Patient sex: M
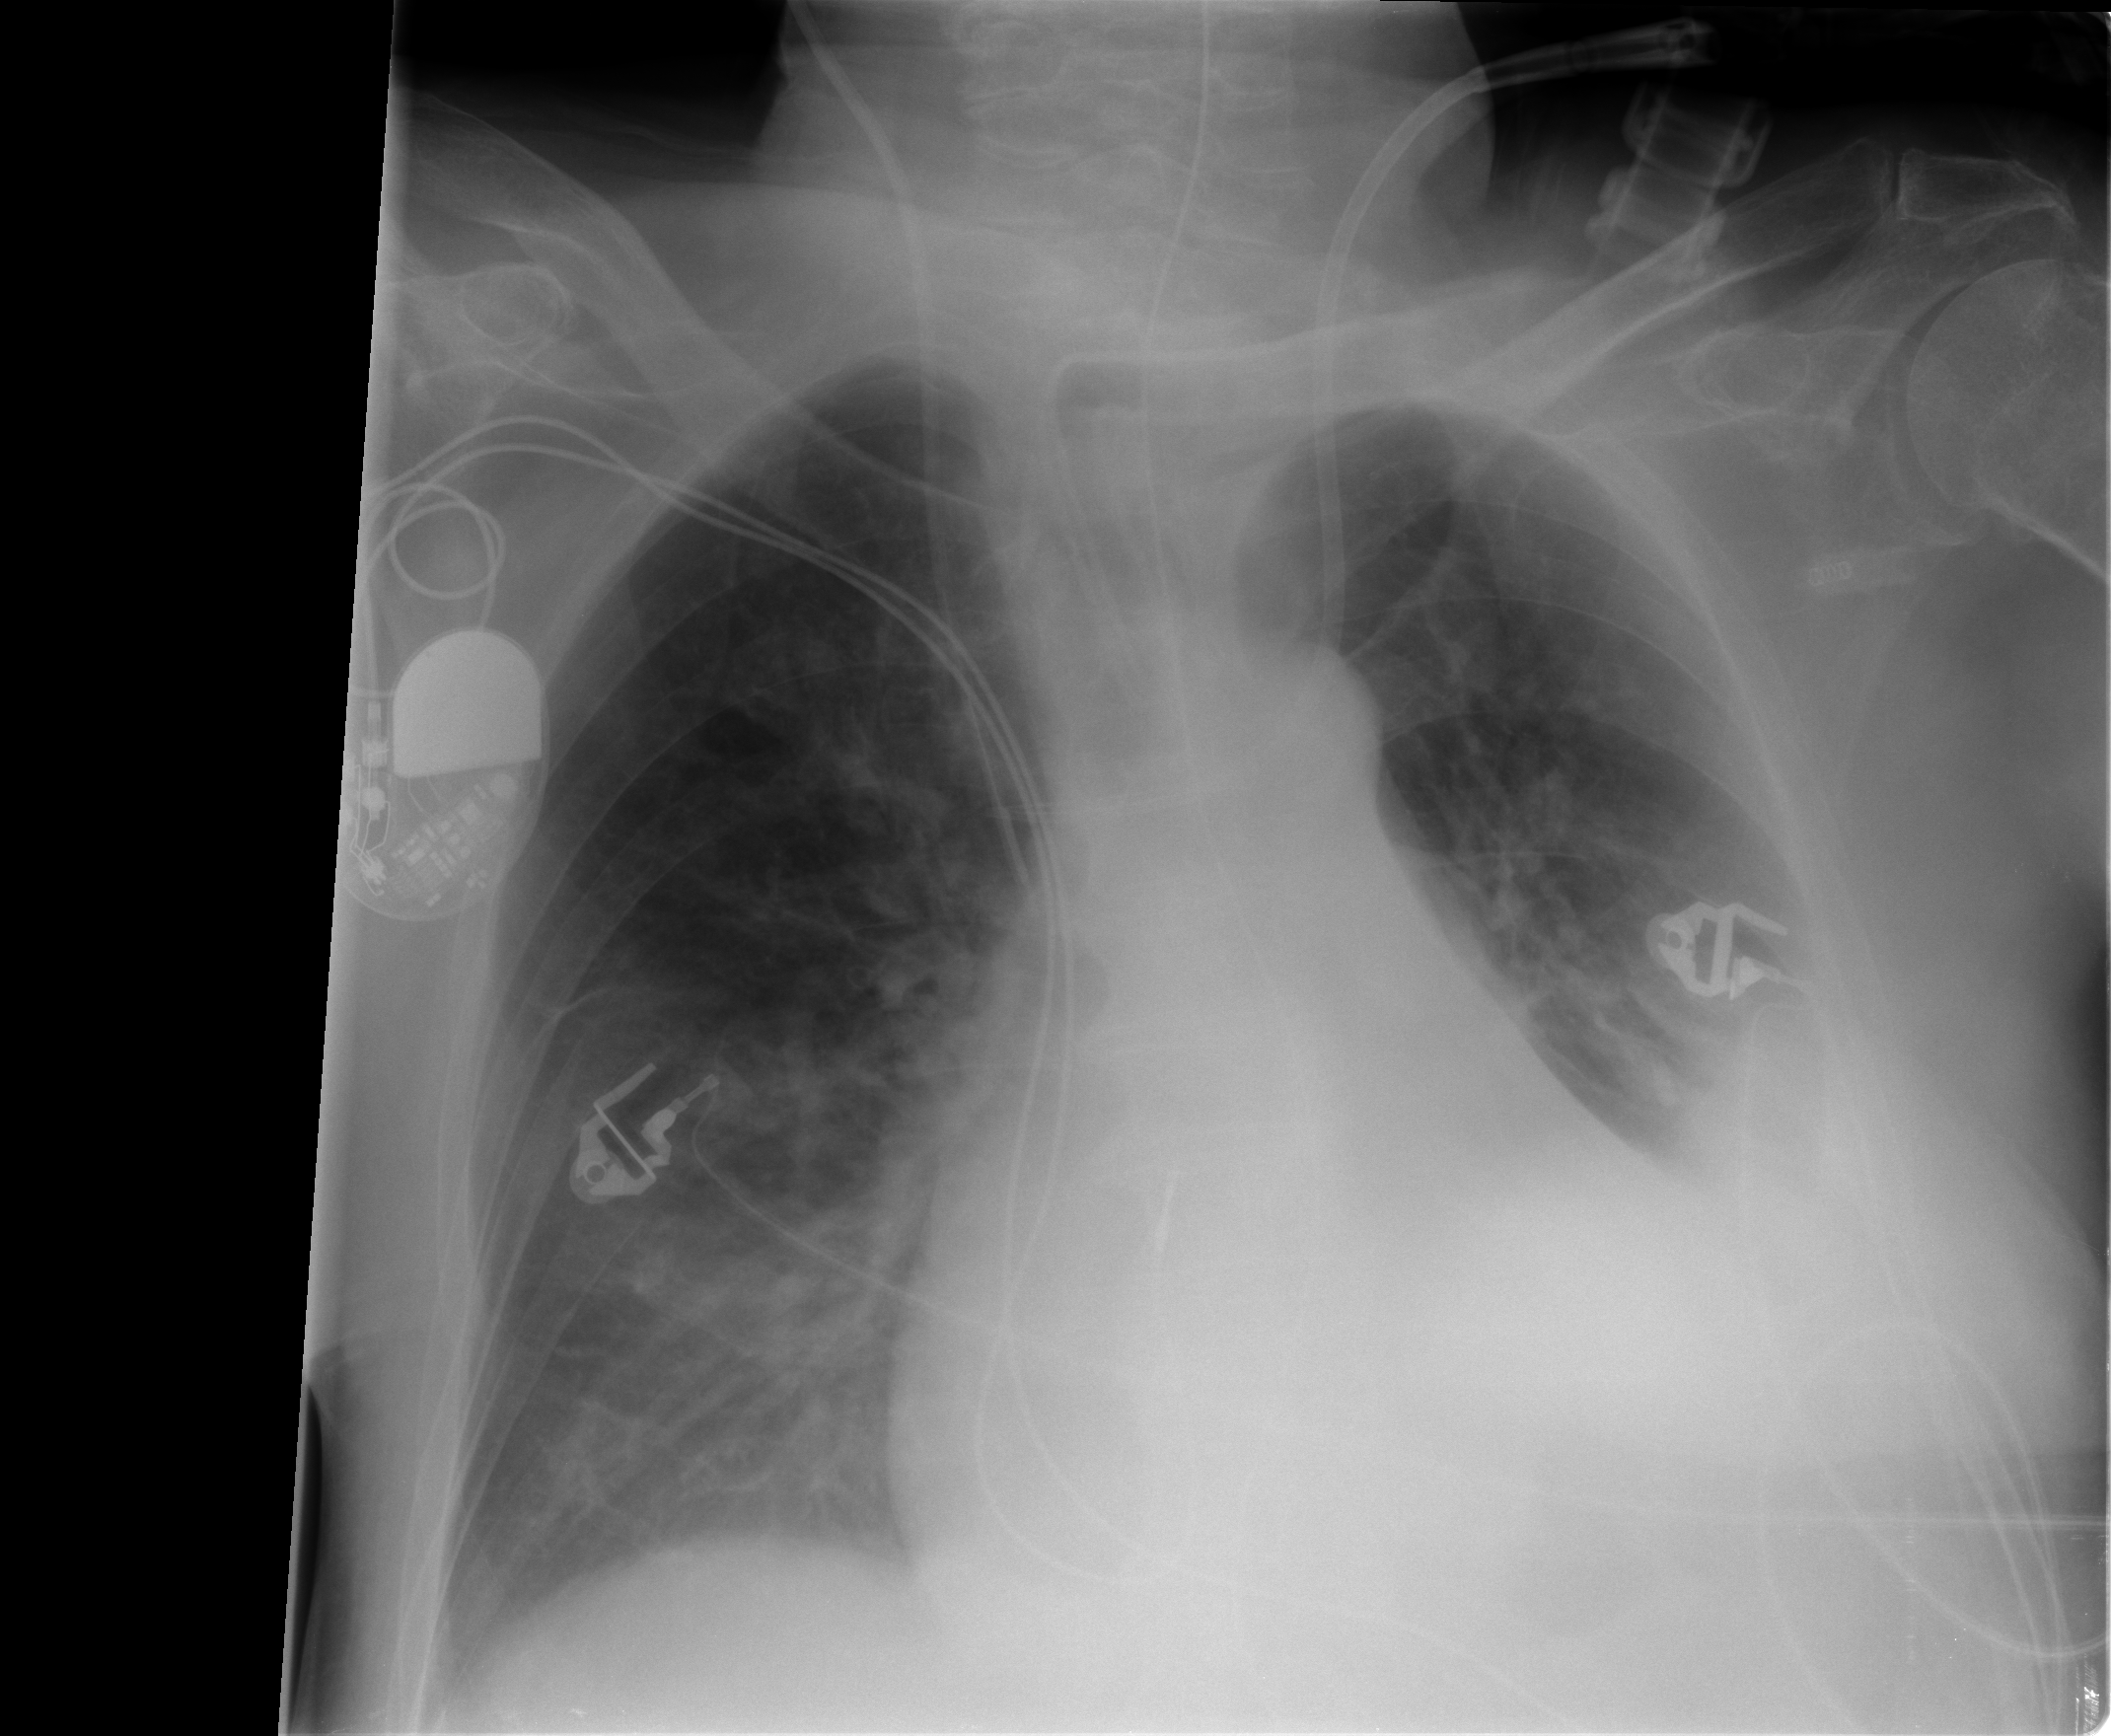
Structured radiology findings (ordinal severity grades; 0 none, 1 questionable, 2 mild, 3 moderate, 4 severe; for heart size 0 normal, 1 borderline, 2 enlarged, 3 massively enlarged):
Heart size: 2
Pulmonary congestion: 2
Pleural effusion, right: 1
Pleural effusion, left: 3
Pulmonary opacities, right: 0
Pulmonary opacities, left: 0
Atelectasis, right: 2
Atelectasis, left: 2